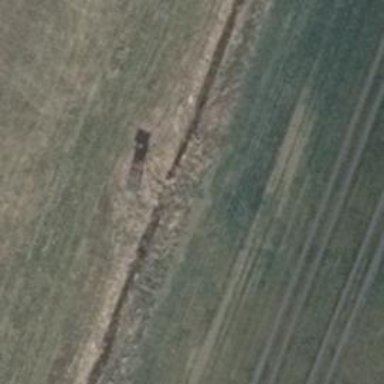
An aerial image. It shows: Hunting stand.